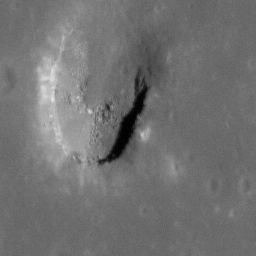
Pit: Central Mare Fecunditatis Pit
Host crater: Mare Fecunditatis
Host type: mare
Lunar coordinates: latitude -0.9182, longitude 48.66